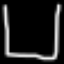
Label: square